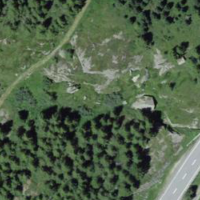
EUNIS habitat code: 26
Species observed at this site:
Fabriciana niobe